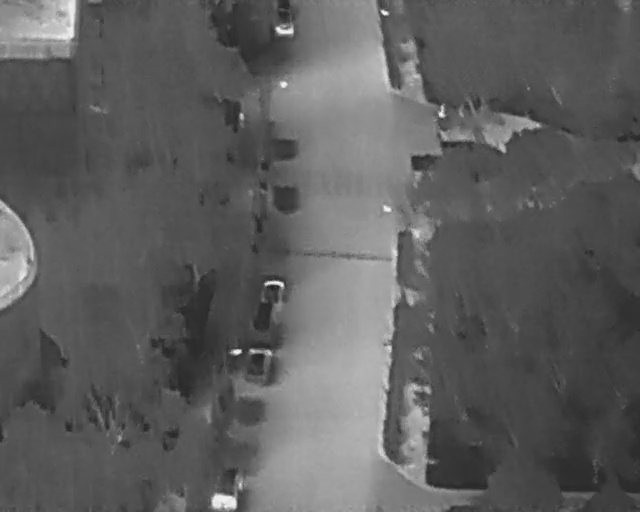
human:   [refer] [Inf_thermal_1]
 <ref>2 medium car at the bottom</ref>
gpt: <box>[[36, 67, 44, 73, 6], [31, 91, 38, 98, 2]]</box>